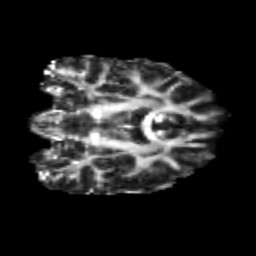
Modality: FA
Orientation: coronal
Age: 24
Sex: male
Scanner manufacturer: siemens
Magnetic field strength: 3 T
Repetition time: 3.5 s
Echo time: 0.104 s